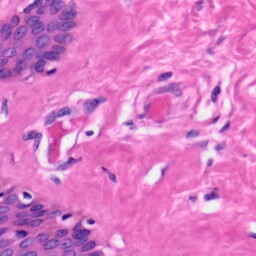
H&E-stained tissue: Skin